Question: Im not sure how to word this, or what the correct terminology is. Hopefully I can explain...
Setup:
- - - -
Hopefully this image can explain what im trying to do:

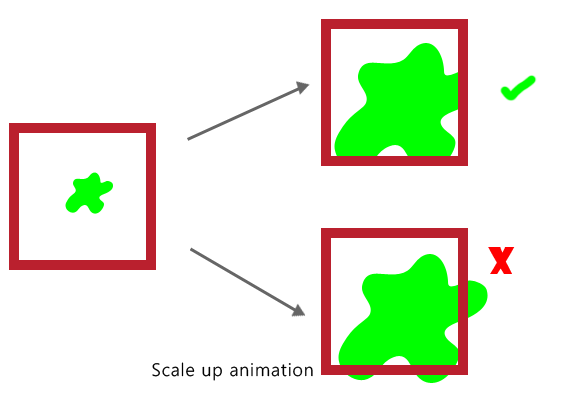
Answer: Is the clipsToBounds property off? From the UIView docs:
> clipsToBounds A Boolean value that determines whether subviews are
confined to the bounds of the receiver.@property(nonatomic) BOOL clipsToBoundsDiscussion Setting this value to YES causes subviews to be clipped to
the bounds of the receiver. If set to NO, subviews whose frames extend
beyond the visible bounds of the receiver are not clipped. The default
value is NO.
You can turn this on by setting the property in code, or if the view comes from a xib file there's a "Clips Subviews" checkbox in the Attributes inspector in Interface Builder.